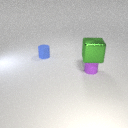
large green metal cube above small purple rubber cylinder